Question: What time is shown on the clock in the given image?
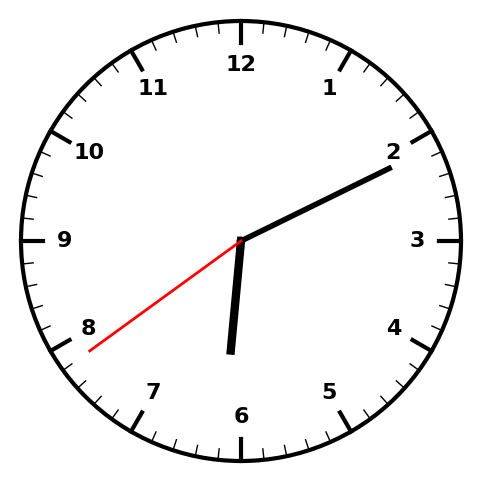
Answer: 06:10:39